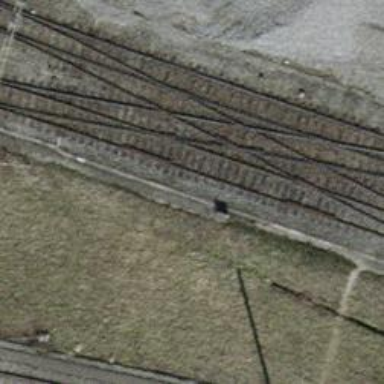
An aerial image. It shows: Single-track electrified railway service yard with contact line for trains.